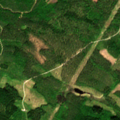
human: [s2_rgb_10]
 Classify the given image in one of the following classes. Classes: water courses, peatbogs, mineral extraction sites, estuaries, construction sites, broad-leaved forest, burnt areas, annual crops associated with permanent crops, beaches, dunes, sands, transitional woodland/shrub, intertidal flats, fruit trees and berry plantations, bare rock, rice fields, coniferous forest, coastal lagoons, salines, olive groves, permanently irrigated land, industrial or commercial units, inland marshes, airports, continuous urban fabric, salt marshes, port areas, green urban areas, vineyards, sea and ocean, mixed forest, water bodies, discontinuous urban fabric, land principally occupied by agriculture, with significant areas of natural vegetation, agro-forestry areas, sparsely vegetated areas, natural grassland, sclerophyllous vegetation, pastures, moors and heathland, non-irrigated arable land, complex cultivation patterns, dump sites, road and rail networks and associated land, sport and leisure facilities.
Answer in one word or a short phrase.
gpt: broad-leaved forest, coniferous forest, mixed forest, transitional woodland/shrub